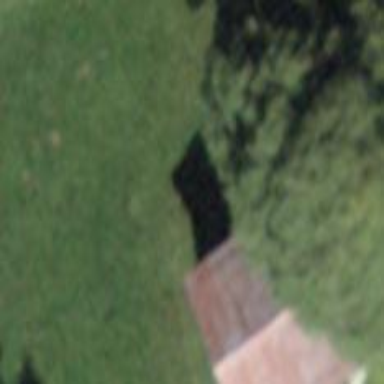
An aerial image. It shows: Rural barn.